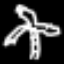
Label: palm tree